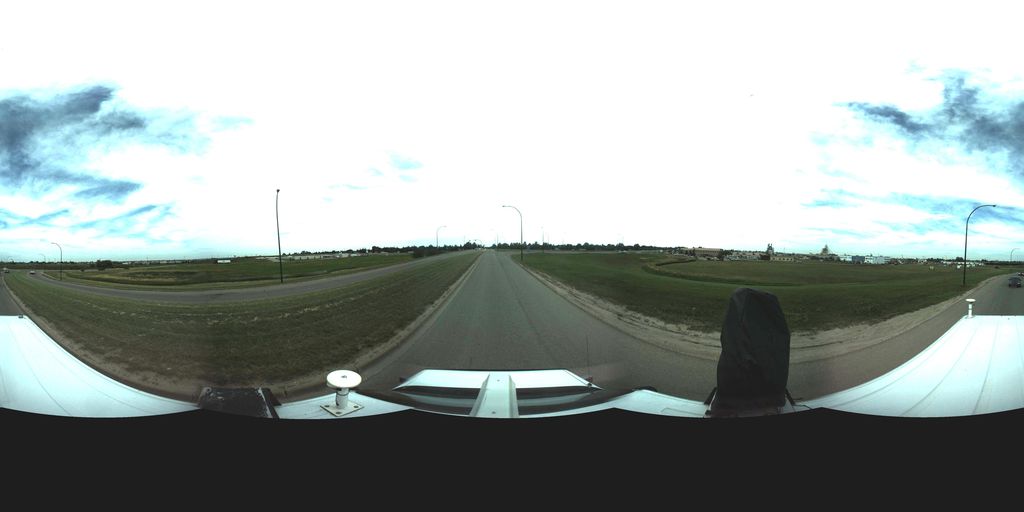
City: saskatoon